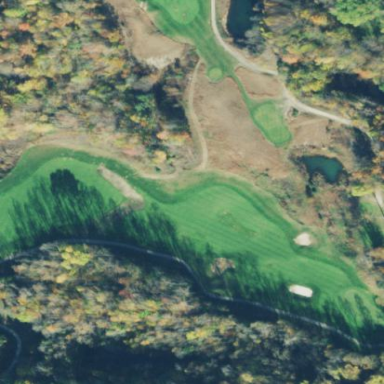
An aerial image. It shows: Grassy area designated as golf fairway.